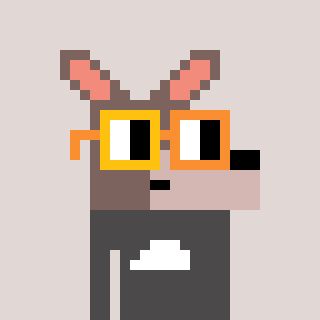
a pixel art character with square yellow and orange glasses, a kangaroo-shaped head and a grayscale-colored body on a warm background